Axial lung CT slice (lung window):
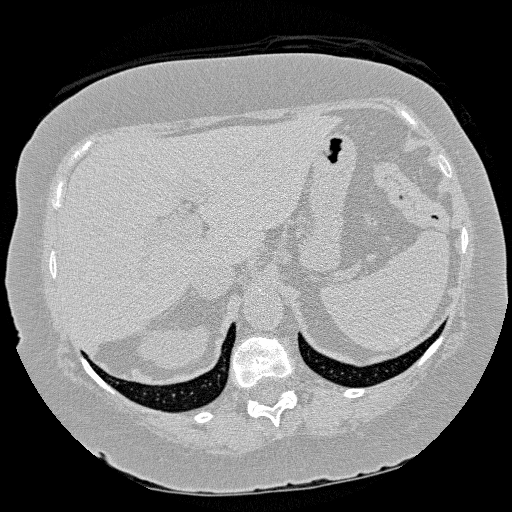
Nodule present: no